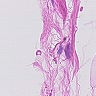
Metastatic tissue present: no